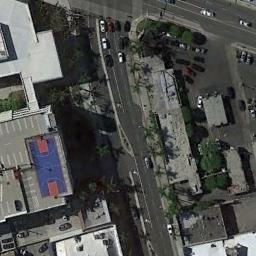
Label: basketball_court